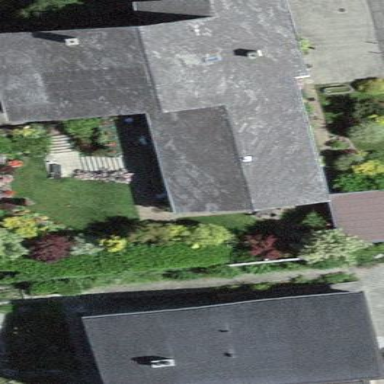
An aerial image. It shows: Simple and straightforward house.